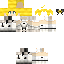
A female skeleton skin with pale skin, wearing blonde crown dressed in a gold robe top and brown pants, featuring a closed mouth.